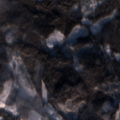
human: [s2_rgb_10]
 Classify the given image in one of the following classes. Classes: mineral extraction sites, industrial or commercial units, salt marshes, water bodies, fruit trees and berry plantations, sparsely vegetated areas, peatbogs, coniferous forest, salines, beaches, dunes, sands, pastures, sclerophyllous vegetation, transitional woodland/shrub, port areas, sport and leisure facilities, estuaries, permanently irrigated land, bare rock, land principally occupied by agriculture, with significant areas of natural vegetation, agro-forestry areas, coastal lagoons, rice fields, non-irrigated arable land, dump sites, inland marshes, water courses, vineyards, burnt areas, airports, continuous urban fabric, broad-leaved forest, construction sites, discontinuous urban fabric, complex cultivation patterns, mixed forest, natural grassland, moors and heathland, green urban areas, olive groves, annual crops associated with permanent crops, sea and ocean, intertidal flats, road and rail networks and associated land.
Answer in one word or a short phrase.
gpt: broad-leaved forest, mixed forest